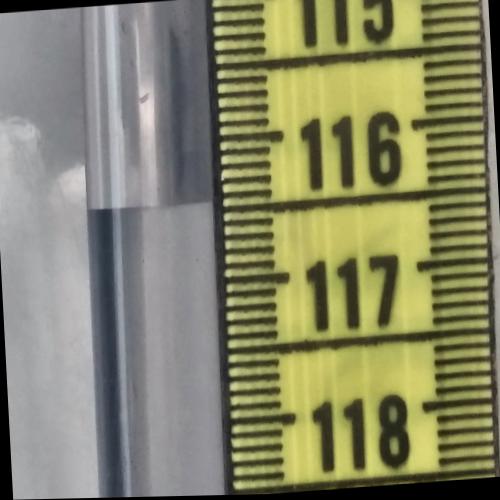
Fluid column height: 116.4 cm